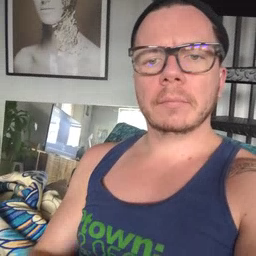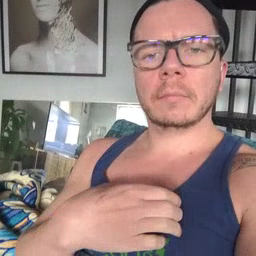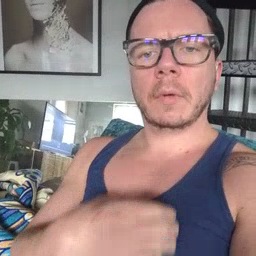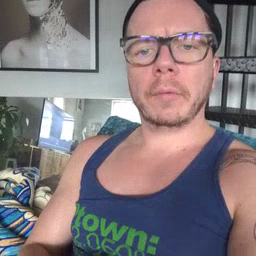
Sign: hungry